Question: I have a df in python with different cities.

I am trying to create a df for each city.
So wrote this code in python and it works. It does what I need. But i was wondering if there is any over way to create the name of each df in a different way rather than using
'''
globals()\["df\_"+str(ciudad)\] = new_grouped_by
'''
If I try this:
'''
"df\_"+str(ciudad) = new_grouped_by
'''
Give me this error: 'SyntaxError: can't assign to operator'
Any tips/suggestions would be more than welcome!
'''
def get_city():
for ciudad in df["Ciudad"].unique():
#print (ciudad)
grouped_by = df.groupby('Ciudad')
new_grouped_by=[grouped_by.get_group(ciudad) for i in grouped_by.groups]
globals()["df_"+str(ciudad)] = new_grouped_by
get_city()
'''
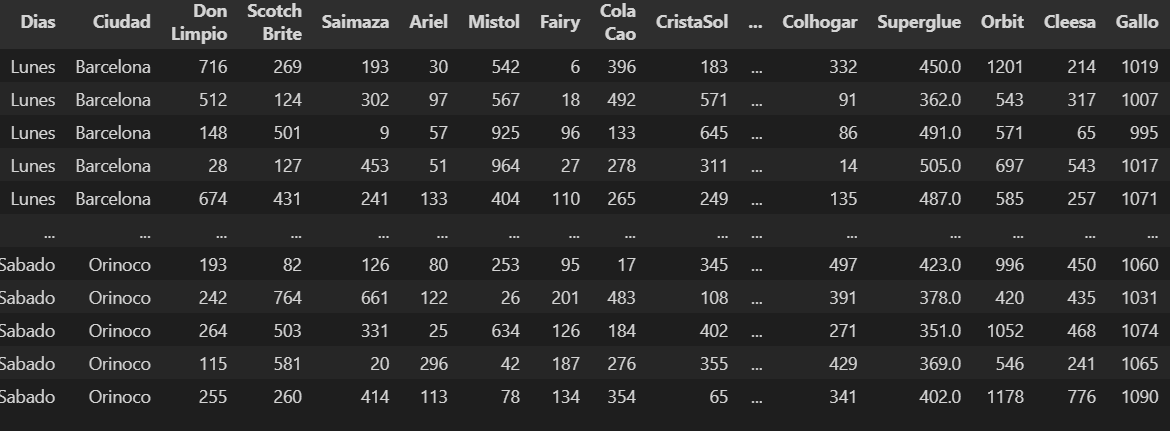
Answer: A simple way would be to store the dataframes in a dictionary with the city names as keys:
'''
import pandas as pd
data = zip(['Amsterdam', 'Amsterdam', 'Barcelona'],[1,22,333])
df = pd.DataFrame(data, columns=['Ciudad', 'data'])
new_dfs = dict(list(df.groupby('Ciudad')))
'''
Calling 'new_dfs['Amsterdam']' will then give you the dataframe:
| | Ciudad | data |
| | ------ | ---- |
| 0 | Amsterdam | 1 |
| 1 | Amsterdam | 22 |